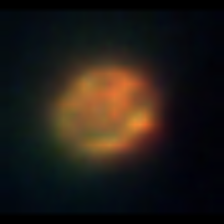
Taxon: NanoPlankton
Group: Other